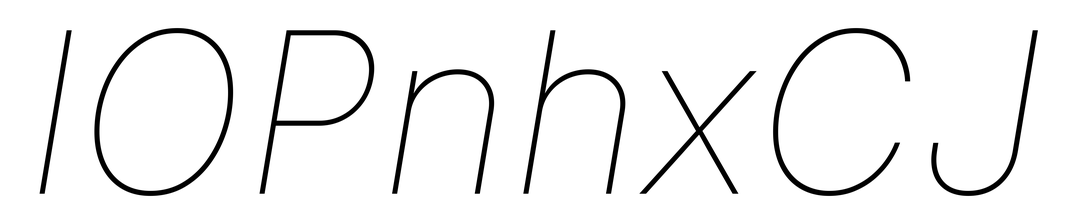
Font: Inter-Italic_Thin_Italic